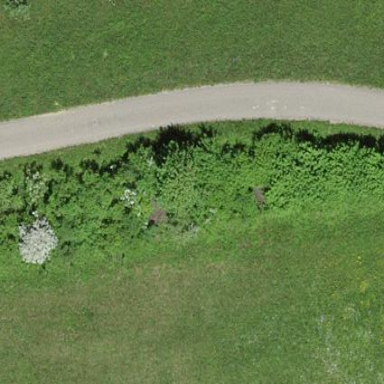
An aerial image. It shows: Hedge acting as barrier.